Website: home-depot
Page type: account-selection
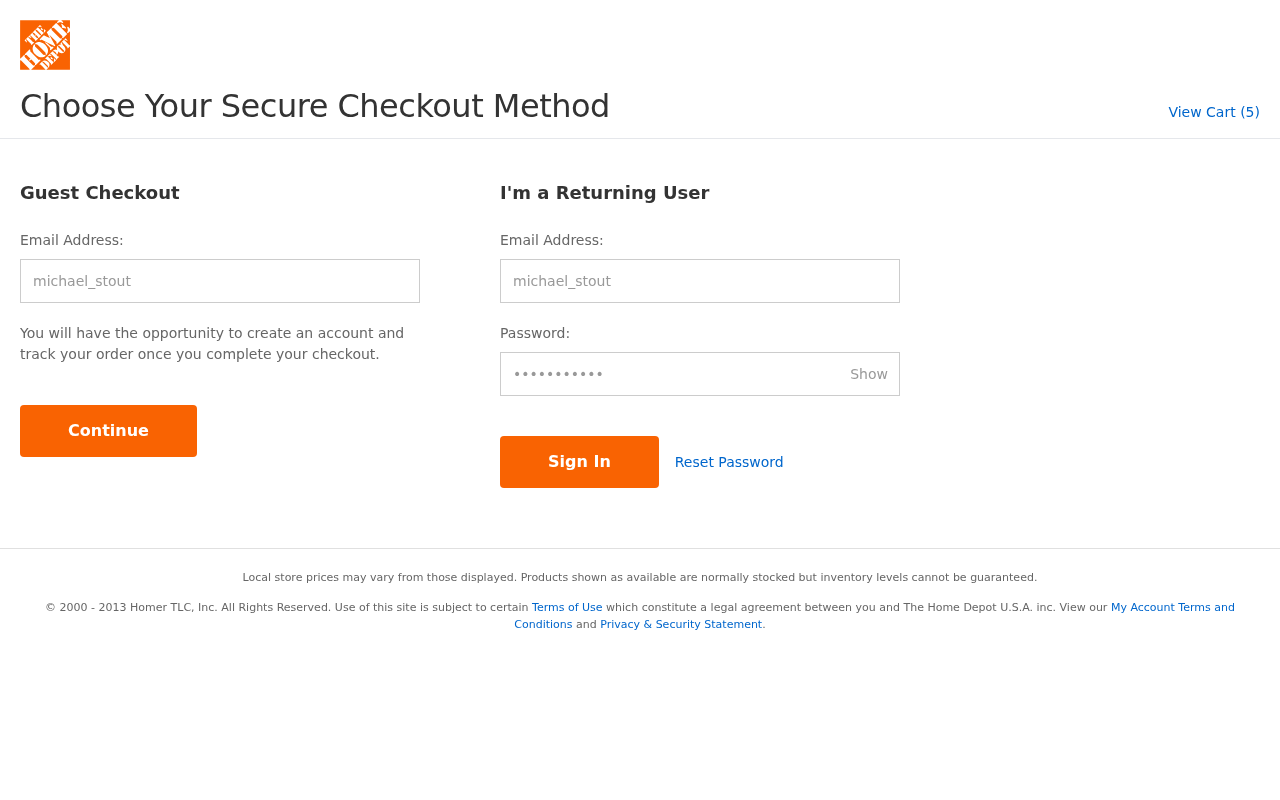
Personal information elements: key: PII_LOGIN_USERNAME
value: michael_stout
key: PII_LOGIN_USERNAME2
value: michael_stout
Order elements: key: ORDER_NUM_ITEMS
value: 5